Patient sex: M
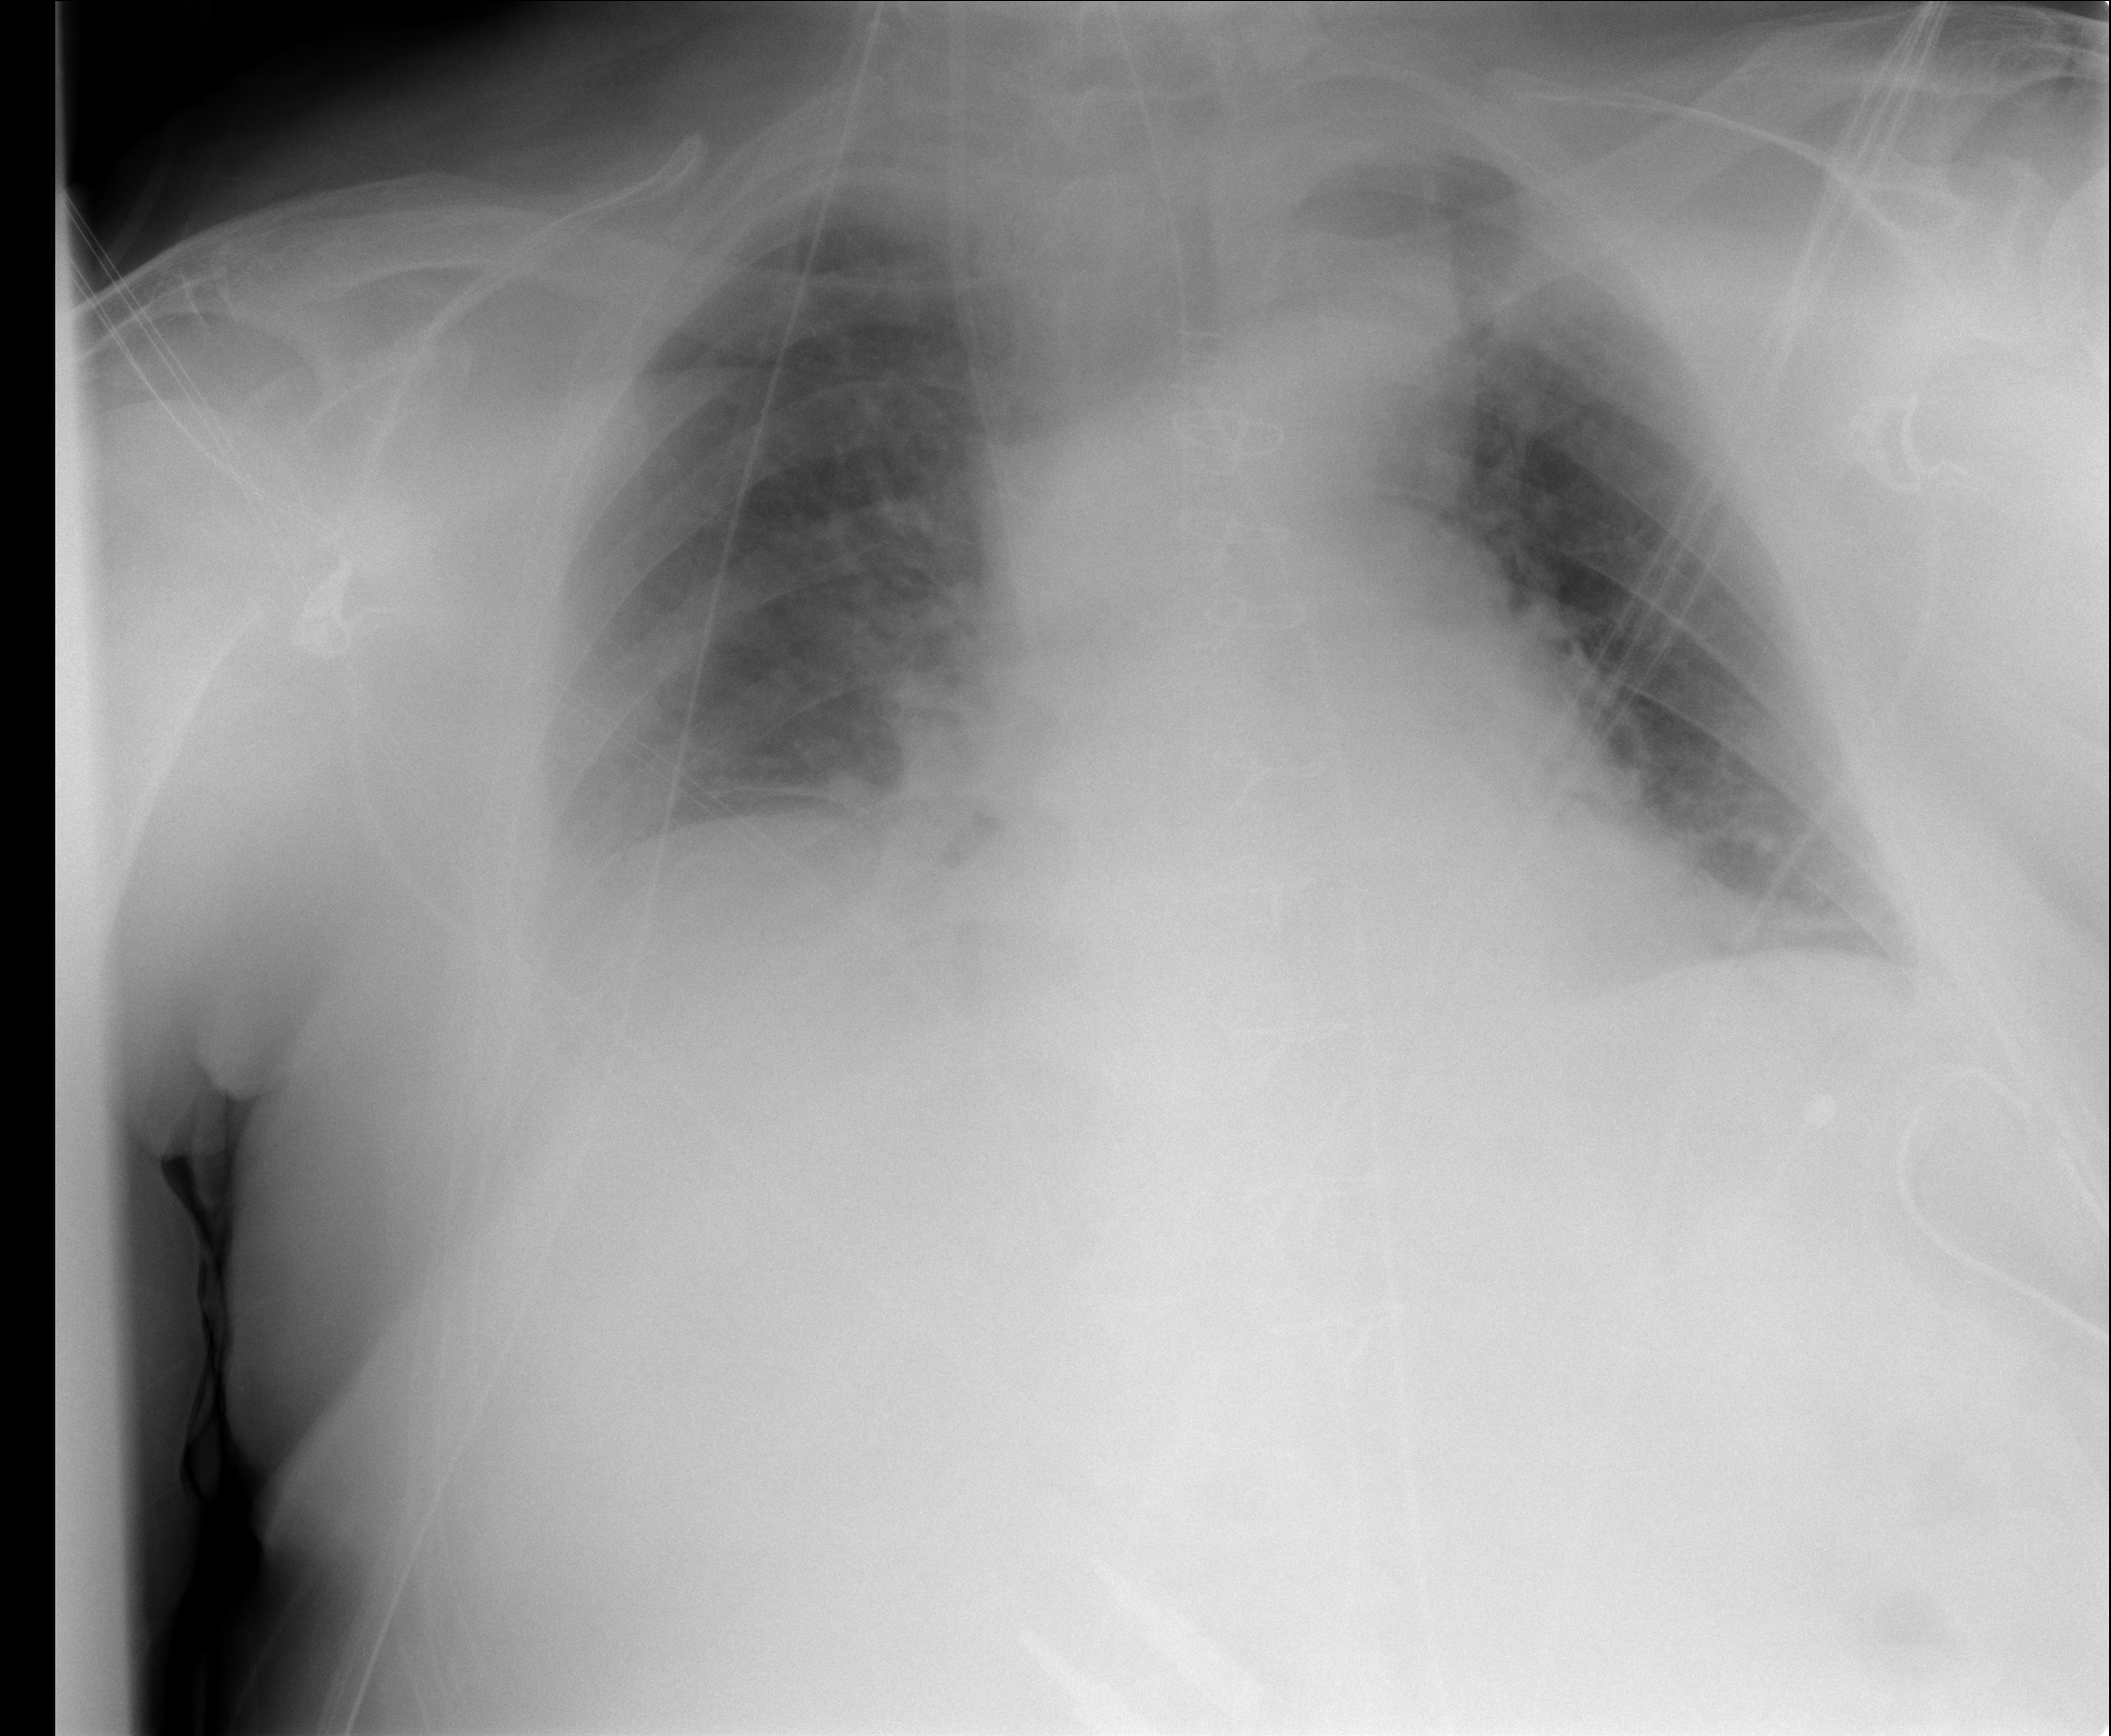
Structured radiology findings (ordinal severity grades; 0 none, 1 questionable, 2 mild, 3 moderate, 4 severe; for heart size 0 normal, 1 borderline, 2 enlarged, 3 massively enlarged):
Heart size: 2
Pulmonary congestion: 2
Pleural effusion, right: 0
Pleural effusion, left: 2
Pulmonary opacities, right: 2
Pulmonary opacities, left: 2
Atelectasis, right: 0
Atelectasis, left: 2